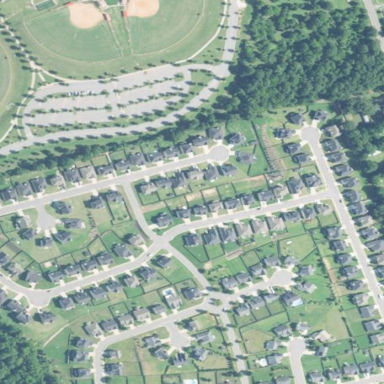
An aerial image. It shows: Residential area within neighborhood.